Question: How to prevent multiple login from single user name? I am saving username and password in database. I want the user to login from 1 place at a time only.
For more information on how to configure your ASP.NET application, please visit <URL>
Below is a code which I have tried
Config File
'''
<configuration>
<system.web>
<compilation debug="true" targetFramework="4.5" />
<httpRuntime targetFramework="4.5" />
<httpModules>
<add name="SingleSessionEnforcement" type="SingleSessionEnforcement" />
</httpModules>
</system.web>
<system.webServer>
<validation validateIntegratedModeConfiguration="false"/>
<modules runAllManagedModulesForAllRequests="false" >
<add name="SingleSessionEnforcement" type="SingleSessionEnforcement" />
</modules>
</system.webServer>
</configuration>
'''
Class File
'''
using System;
using System.Collections.Generic;
using System.Linq;
using System.Web;
using System.Web.Security;
namespace Demo1
{
public class SingleSessionEnforcement : IHttpModule
{
public SingleSessionEnforcement()
{
// No construction needed
}
private void OnPostAuthenticate(Object sender, EventArgs e)
{
Guid sessionToken;
HttpApplication httpApplication = (HttpApplication)sender;
HttpContext httpContext = httpApplication.Context;
// Check user's session token
if (httpContext.User.Identity.IsAuthenticated)
{
FormsAuthenticationTicket authenticationTicket =
((FormsIdentity)httpContext.User.Identity).Ticket;
if (authenticationTicket.UserData != "")
{
sessionToken = new Guid(authenticationTicket.UserData);
}
else
{
// No authentication ticket found so logout this user
// Should never hit this code
FormsAuthentication.SignOut();
FormsAuthentication.RedirectToLoginPage();
return;
}
MembershipUser currentUser = Membership.GetUser(authenticationTicket.Name);
// May want to add a conditional here so we only check
// if the user needs to be checked. For instance, your business
// rules for the application may state that users in the Admin
// role are allowed to have multiple sessions
Guid storedToken = new Guid(currentUser.Comment);
if (sessionToken != storedToken)
{
// Stored session does not match one in authentication
// ticket so logout the user
FormsAuthentication.SignOut();
FormsAuthentication.RedirectToLoginPage();
}
}
}
public void Dispose()
{
// Nothing to dispose
}
public void Init(HttpApplication context)
{
context.PostAuthenticateRequest += new EventHandler(OnPostAuthenticate);
}
}
}
'''
ASPX.cs
'''
using System;
using System.Collections.Generic;
using System.Linq;
using System.Web;
using System.Web.UI;
using System.Web.UI.WebControls;
namespace Demo1
{
public partial class login : System.Web.UI.Page
{
protected void Page_Load(object sender, EventArgs e)
{
}
protected void Button1_Click(object sender, EventArgs e)
{
//TextBox userNameTextBox = (TextBox)LoginUser.FindControl("UserName");
SingleSessionPreparation.CreateAndStoreSessionToken(userNameTextBox.Text);
}
}
}
'''
ASPX
'''
<%@ Page Language="C#" AutoEventWireup="true" CodeBehind="login.aspx.cs" Inherits="Demo1.login" %>
<!DOCTYPE html>
<html xmlns="http://www.w3.org/1999/xhtml">
<head runat="server">
<title></title>
</head>
<body>
<form id="form1" runat="server">
<div>
Name:&nbsp;&nbsp;&nbsp;&nbsp;&nbsp;&nbsp; <asp:TextBox ID="userNameTextBox" runat="server"></asp:TextBox><br/>
Password: <asp:TextBox ID="PasswordTextBox" runat="server"></asp:TextBox><br/>
&nbsp;&nbsp;&nbsp;&nbsp;&nbsp;&nbsp;&nbsp;&nbsp;&nbsp;&nbsp;&nbsp;&nbsp;&nbsp;&nbsp;&nbsp;&nbsp;&nbsp;&nbsp;&nbsp;&nbsp;&nbsp;
<asp:Button ID="Button1" runat="server" Text="Button" OnClick="Button1_Click" />
</div>
</form>
</body>
</html>
'''
It is giving this error:
> Could not load type 'SingleSessionEnforcement'.
Description: An unhandled exception occurred during the execution of the current web request. Please review the stack trace for more information about the error and where it originated in the code. Exception Details: System.Web.HttpException: Could not load type 'SingleSessionEnforcement'.
Please refere the attached image of the error:

Please guide me to solve the issue.
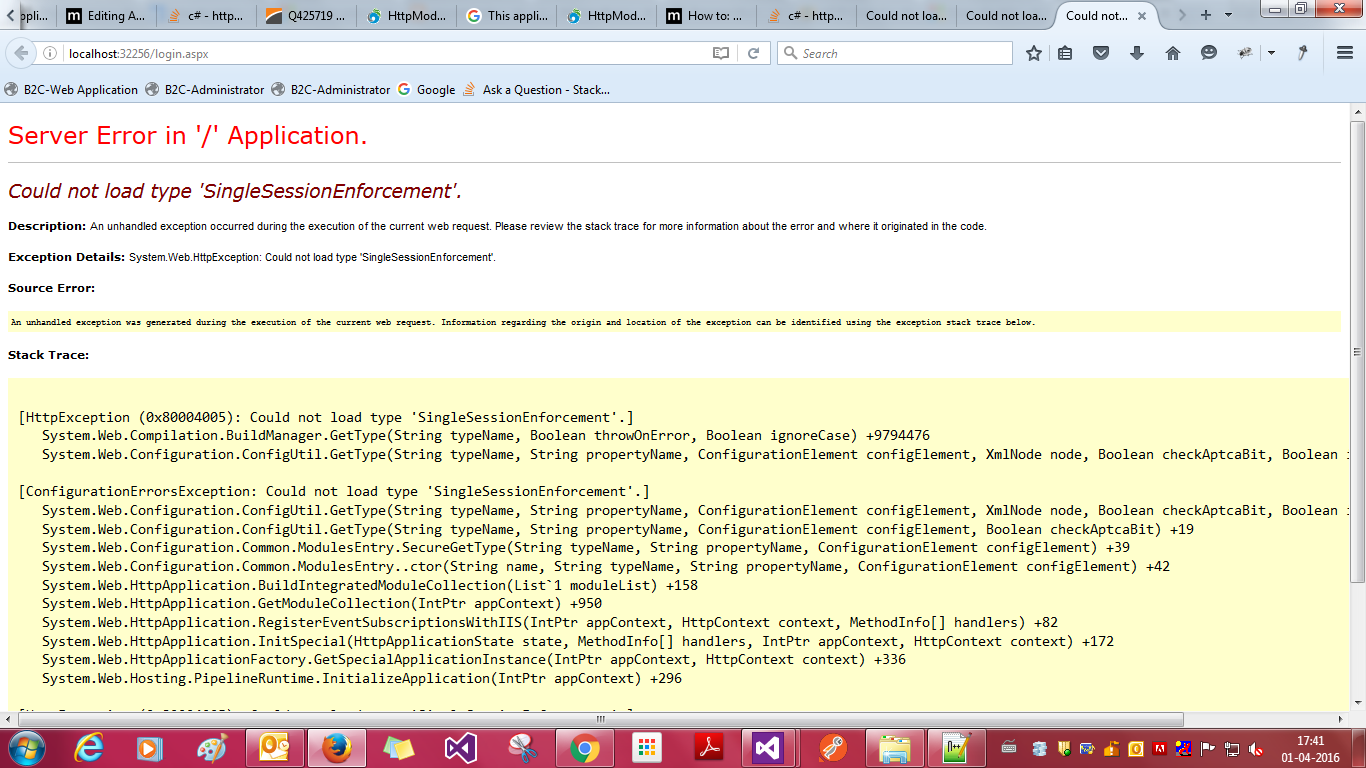
Answer: The type attribute needs to include the namespace:
'''
<add name="SingleSessionEnforcement" type="Demo1.SingleSessionEnforcement" />
'''